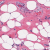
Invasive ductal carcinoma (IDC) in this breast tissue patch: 0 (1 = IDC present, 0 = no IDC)